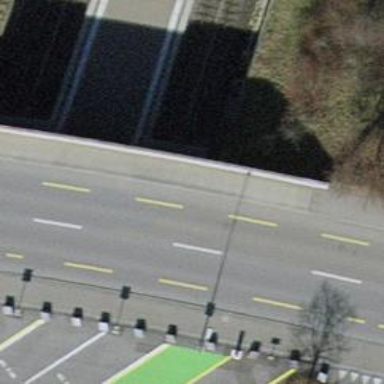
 featuring lanes for both cyclists and pedestrians."